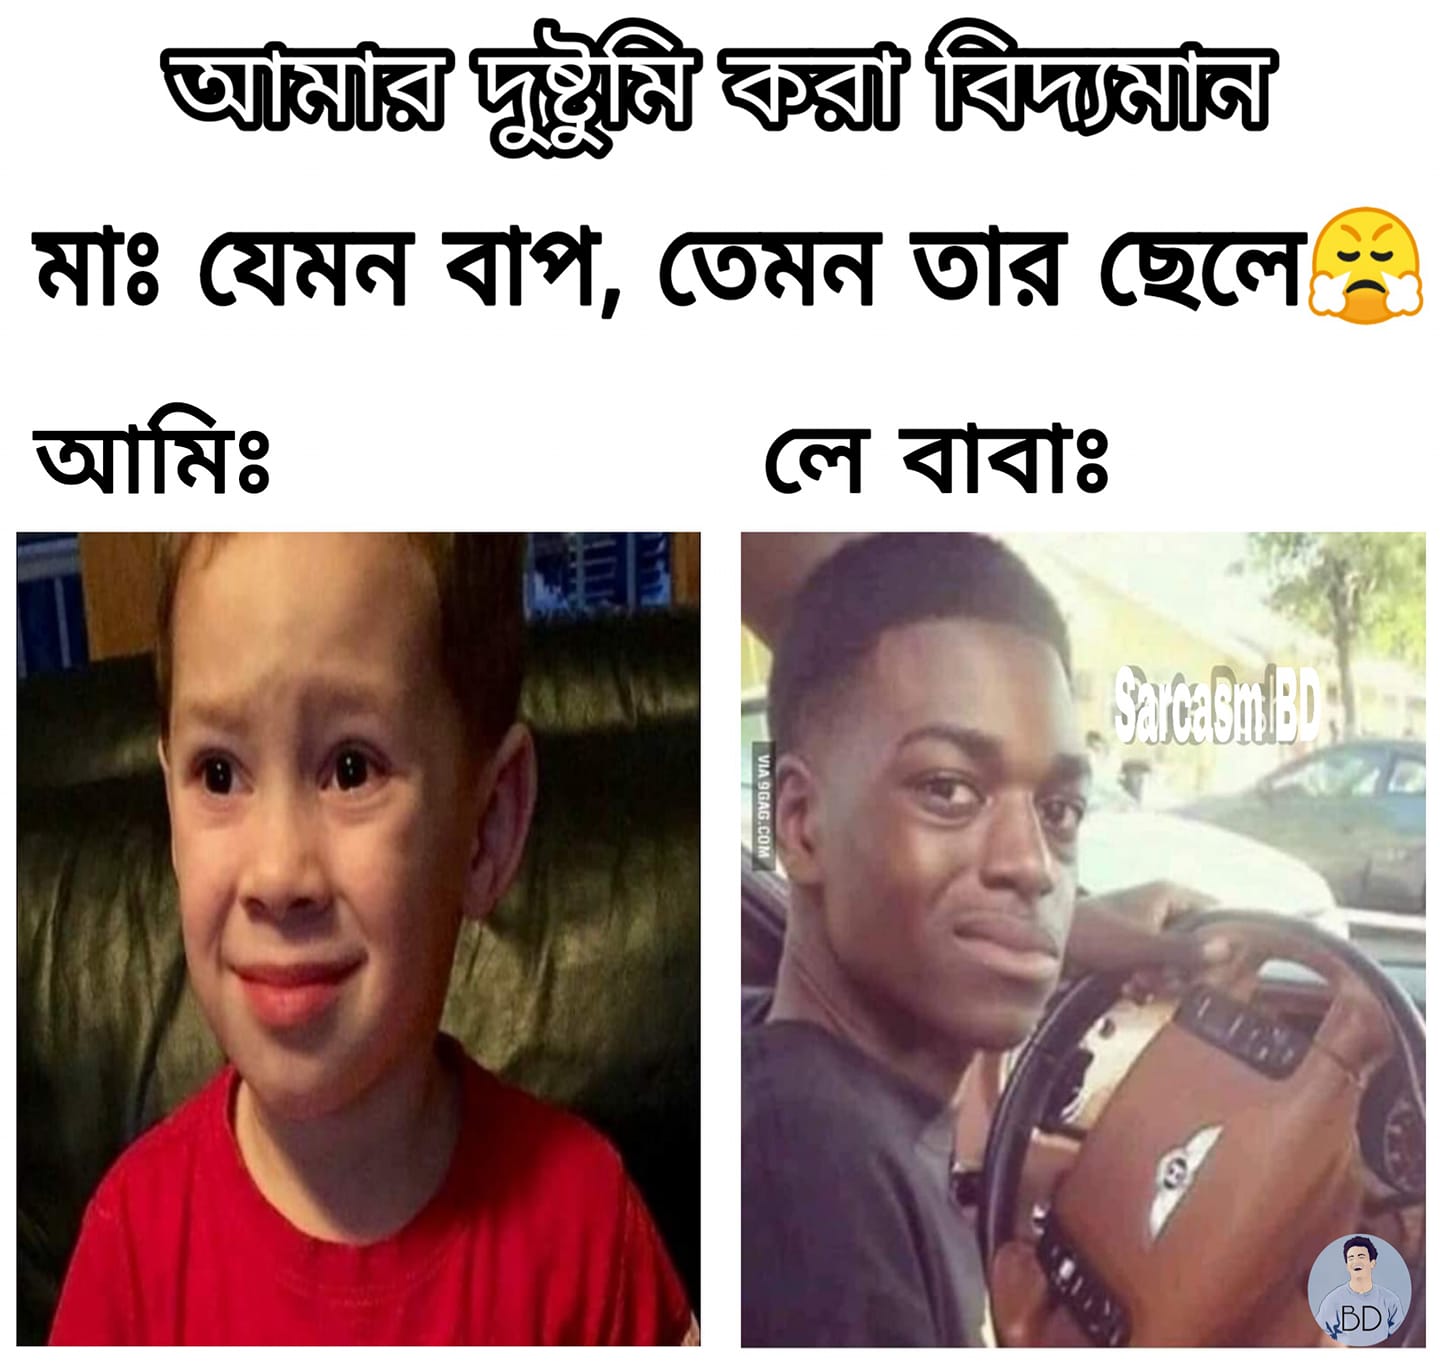
Caption: আমার দুষ্টুমি করা বিদ্যমান   মাঃ যেমন বাপ , তেমন তার ছেলে     আমিঃ     লে বাবাঃ
Label: non-hate